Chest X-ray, PA view. Patient: 65 years old, sex M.
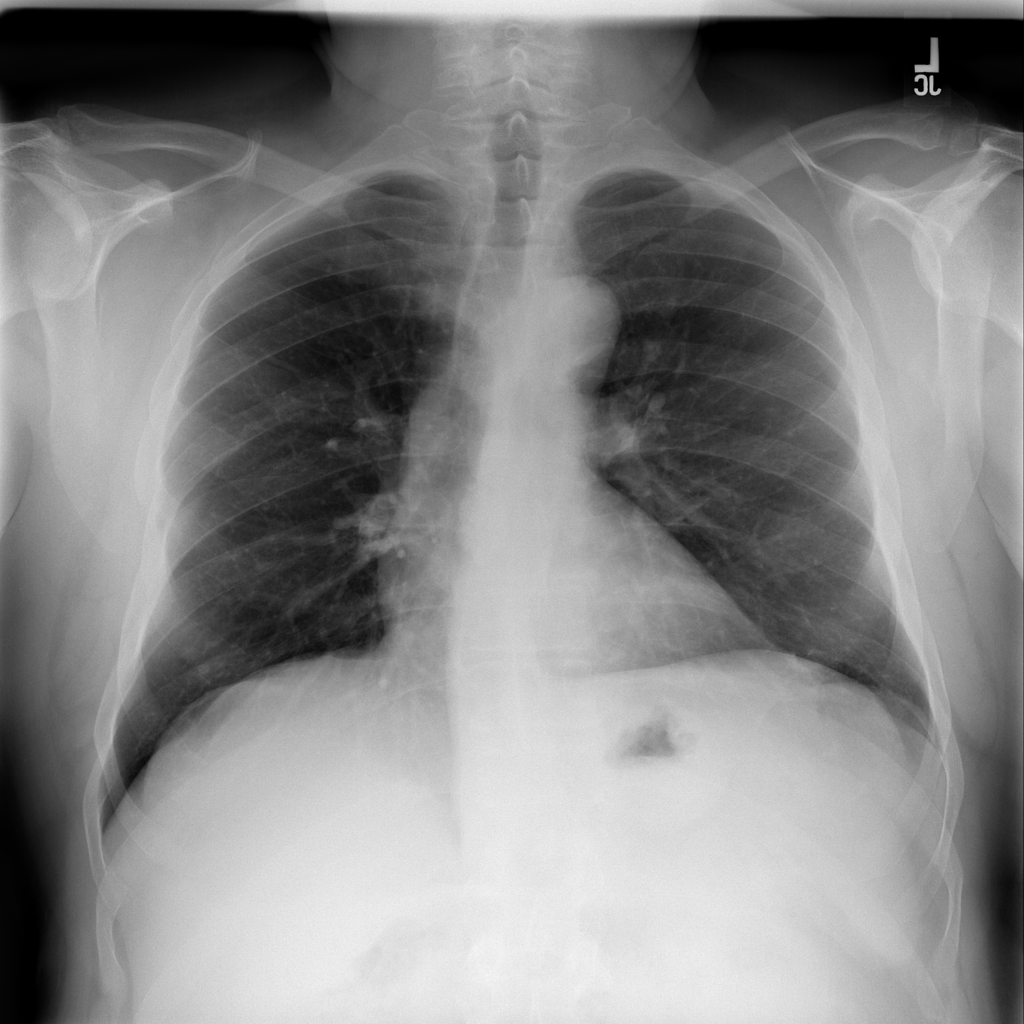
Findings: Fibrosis